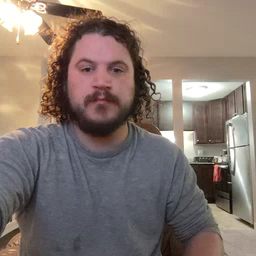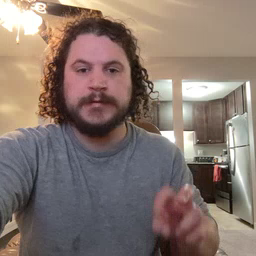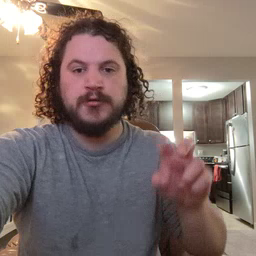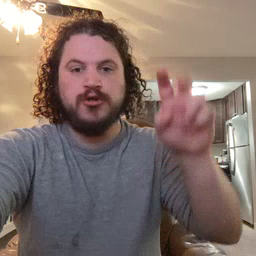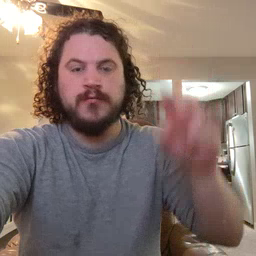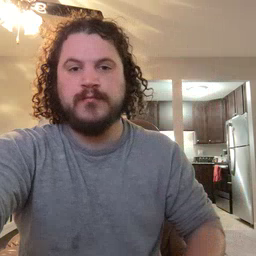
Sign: stairs